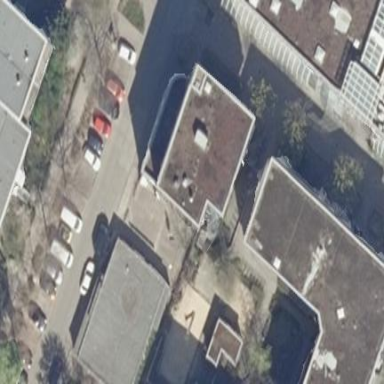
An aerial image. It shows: Apartment building with flat roof.